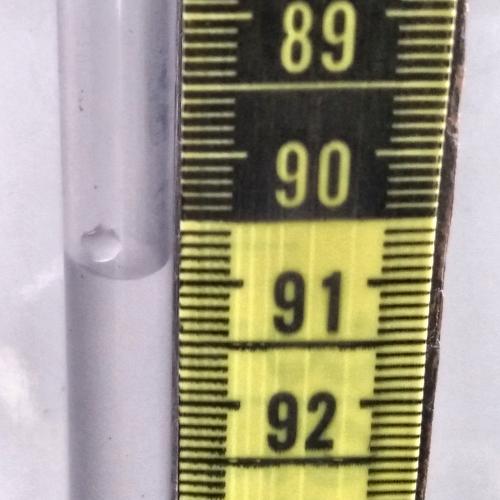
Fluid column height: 90.9 cm